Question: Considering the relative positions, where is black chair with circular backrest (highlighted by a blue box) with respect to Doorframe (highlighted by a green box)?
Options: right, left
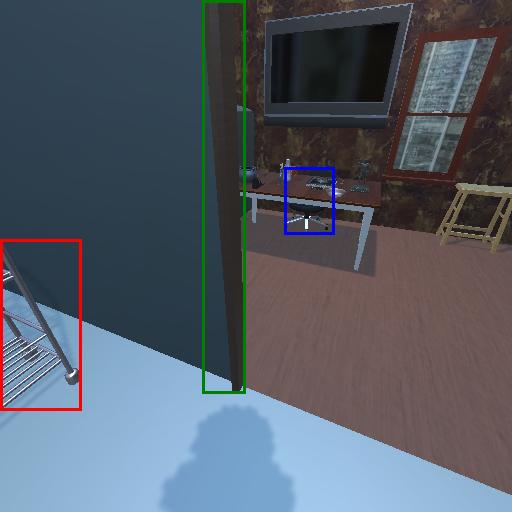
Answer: right